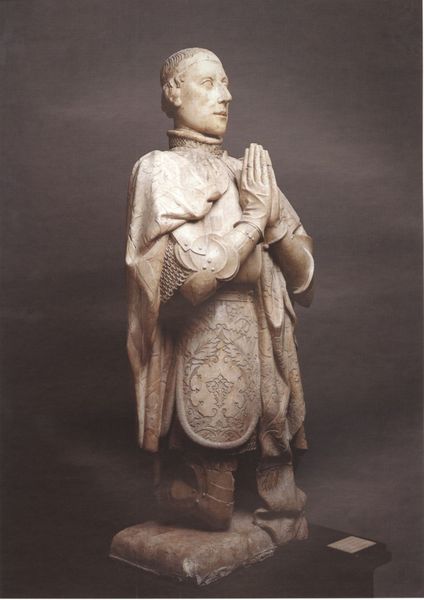
Titel: Statue eines Betenden vom Grabmal des kastilischen Königs Pedro I. el Cruel (der Grausame) aus dem Konvent Santo Domingo el Real in Madrid
Institution: Madrid, Museo Arqueologico Nacional
Schlagwörter: blätter, hand, mann, umhang, weiß, finger, handschuhe, marmor, schwarz, ornament, kappe, mütze, kleidung, kragen, sockel, stein, hände, figur, geistlicher, gewand, mantel, skulptur, statue, adlig, kissen, gefaltet, polster, floral, plinthe, knie, foto, schild, knien, soldat, beten, gebet, ritter, rüstung, wappen, pfarrer, gefaltete hände, knieend, kniend, priester, mönch, kostüme, betend, betender, rüstuing